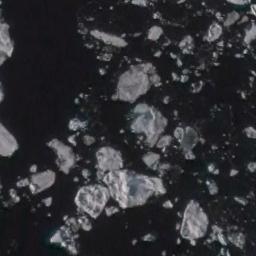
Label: sea_ice